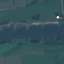
Land use / land cover: River